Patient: sex M, age 64
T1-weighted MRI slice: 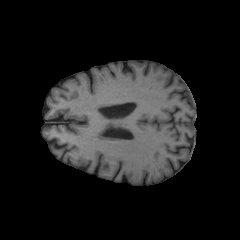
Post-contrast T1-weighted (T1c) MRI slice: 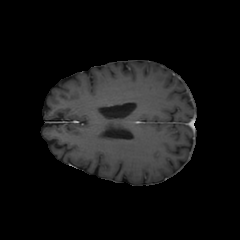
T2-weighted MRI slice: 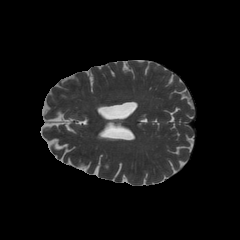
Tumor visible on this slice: no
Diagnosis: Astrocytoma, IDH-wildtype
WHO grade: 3